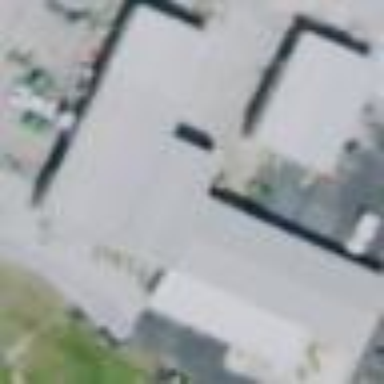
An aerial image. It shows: Trading shop located within building.